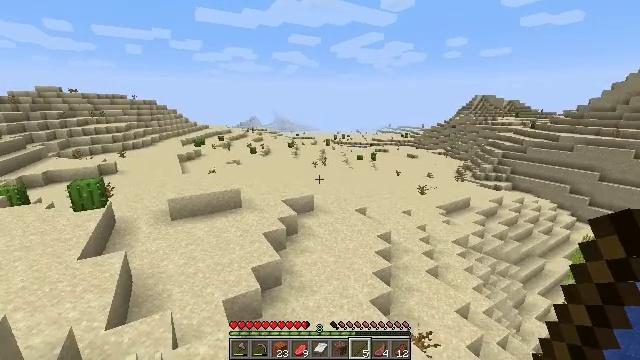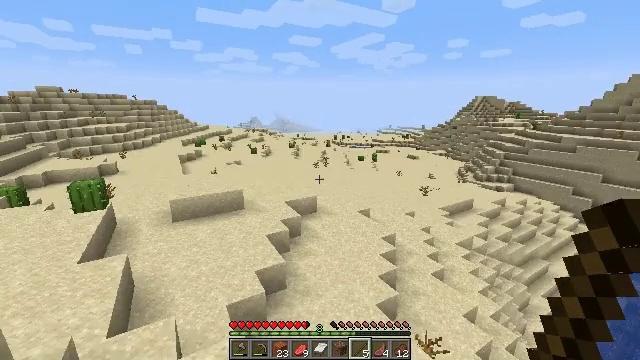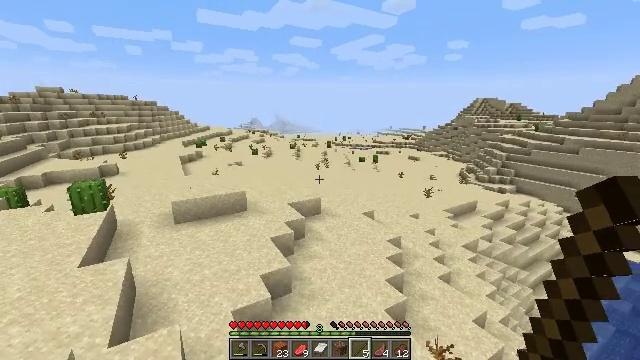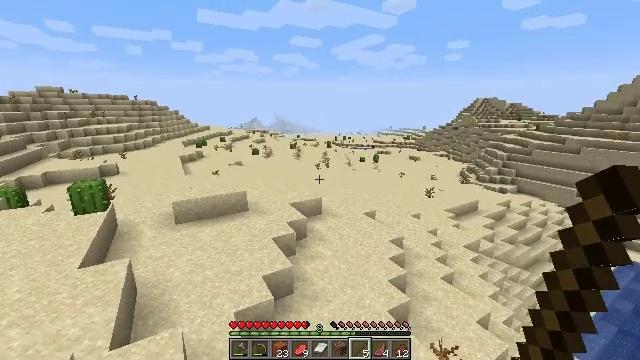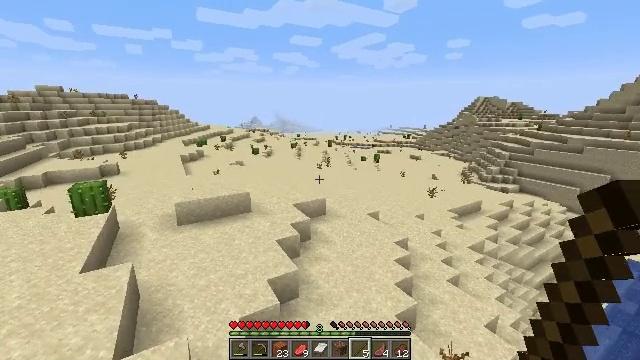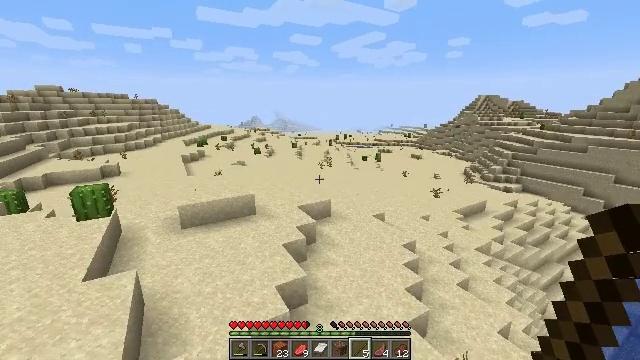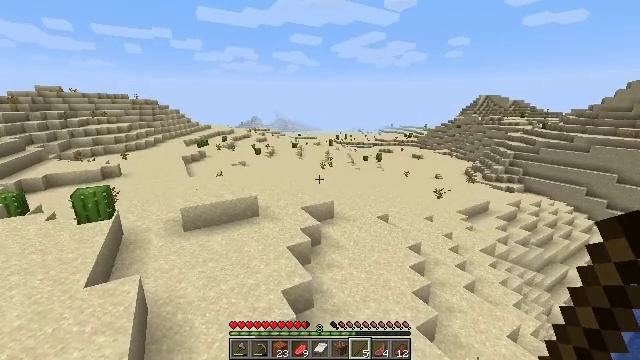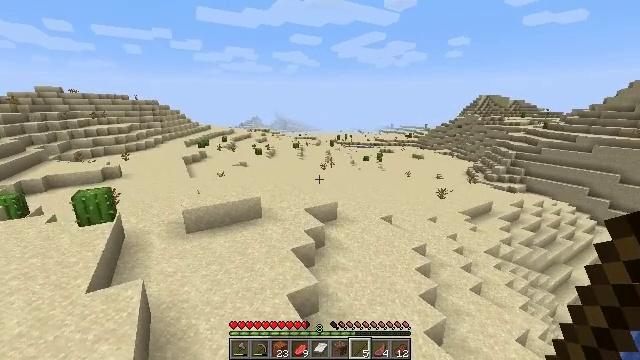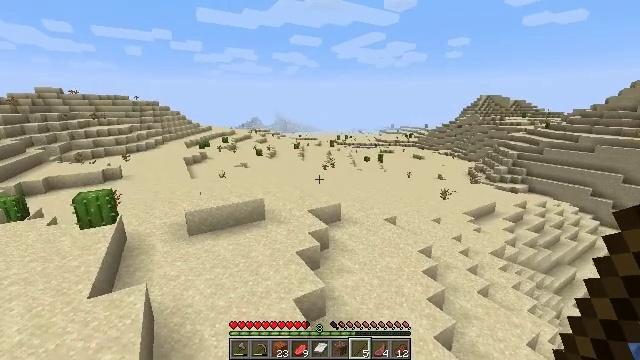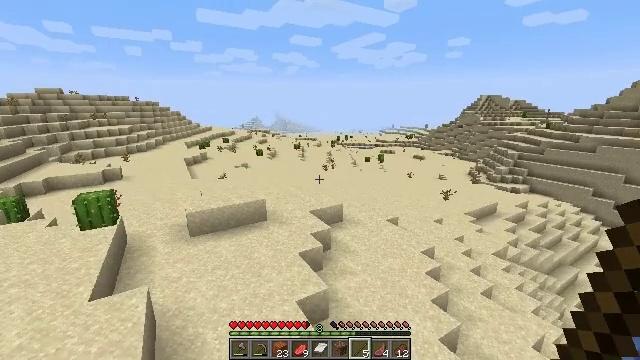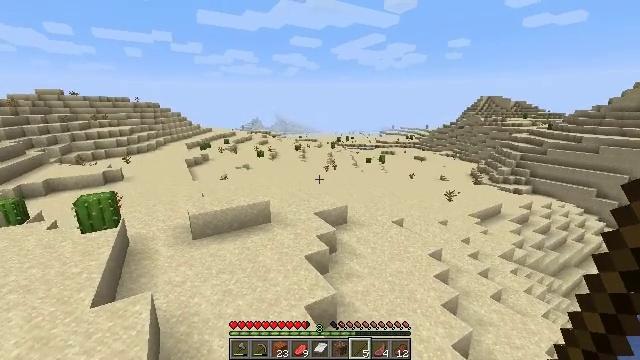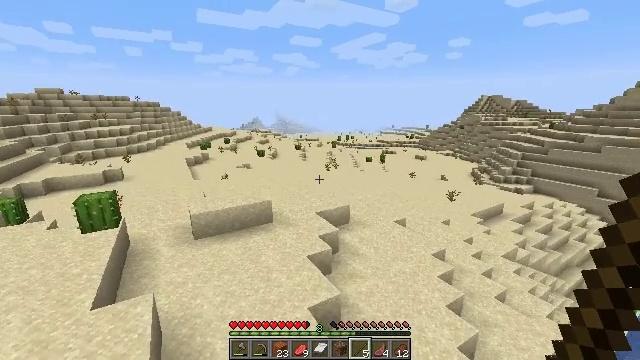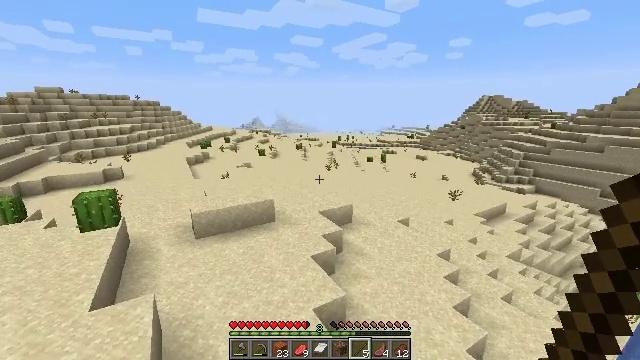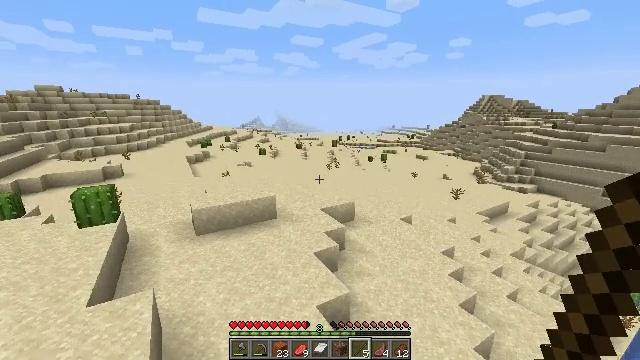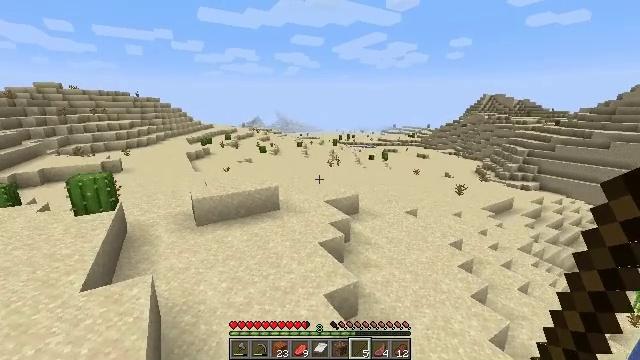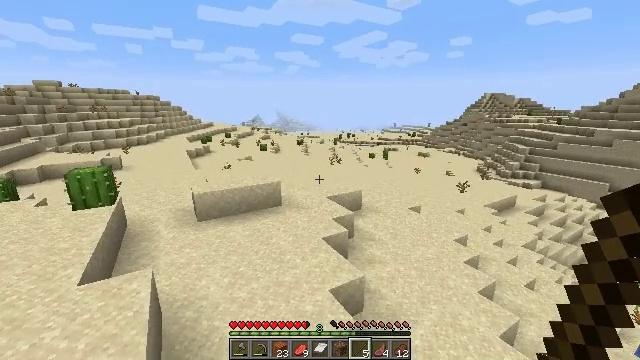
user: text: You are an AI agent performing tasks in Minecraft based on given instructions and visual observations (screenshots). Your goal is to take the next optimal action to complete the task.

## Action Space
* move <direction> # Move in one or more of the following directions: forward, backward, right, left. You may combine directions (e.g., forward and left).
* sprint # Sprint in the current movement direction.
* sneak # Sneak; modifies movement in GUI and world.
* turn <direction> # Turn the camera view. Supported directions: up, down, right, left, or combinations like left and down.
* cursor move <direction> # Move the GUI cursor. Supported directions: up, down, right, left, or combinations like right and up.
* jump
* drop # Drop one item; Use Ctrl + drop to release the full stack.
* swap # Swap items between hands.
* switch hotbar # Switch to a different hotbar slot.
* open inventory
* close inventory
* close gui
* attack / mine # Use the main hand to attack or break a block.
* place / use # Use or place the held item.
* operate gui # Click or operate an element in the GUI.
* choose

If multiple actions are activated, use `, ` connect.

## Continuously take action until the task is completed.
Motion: motion action
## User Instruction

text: Left click to mine the dead bush.
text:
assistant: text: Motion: move forward and move left
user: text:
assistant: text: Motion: move forward and move left
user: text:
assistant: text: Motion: move forward and move left
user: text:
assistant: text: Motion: move forward and move left
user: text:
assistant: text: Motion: move forward and move left
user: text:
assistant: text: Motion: move forward and move left
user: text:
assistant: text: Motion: move forward and move left
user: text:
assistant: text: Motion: move forward and move left
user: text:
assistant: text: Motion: move forward and move left
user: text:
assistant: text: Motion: move forward and move left
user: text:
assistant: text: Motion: move forward and move left
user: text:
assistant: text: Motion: move forward and move left
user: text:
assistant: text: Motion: move forward and move left
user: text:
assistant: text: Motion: move forward and move left
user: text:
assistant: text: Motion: move forward and move left
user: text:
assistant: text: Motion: move forward and move left
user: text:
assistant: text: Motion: move forward and move left
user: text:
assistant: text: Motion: move forward and move left
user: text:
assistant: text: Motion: move forward and move left
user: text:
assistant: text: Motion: move forward and move left
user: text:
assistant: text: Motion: move forward and move left
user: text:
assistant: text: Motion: move forward and move left
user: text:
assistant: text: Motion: move forward and move left
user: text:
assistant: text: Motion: move forward and move left
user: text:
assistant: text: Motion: move forward and move left
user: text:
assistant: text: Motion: move forward and move left
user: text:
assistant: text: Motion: move forward and move left
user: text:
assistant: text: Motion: move forward and move left
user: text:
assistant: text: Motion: move forward and move left
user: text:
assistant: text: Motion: move forward and move left